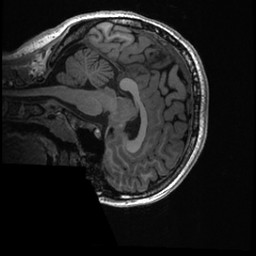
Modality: T1w
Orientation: sagittal